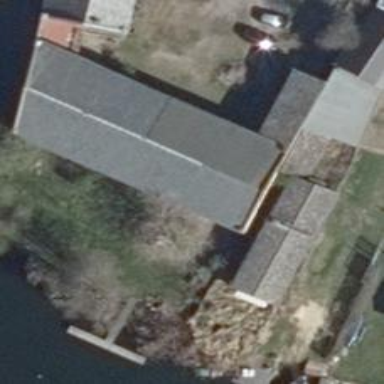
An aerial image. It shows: Barn.